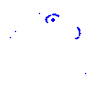
Particle: kaon